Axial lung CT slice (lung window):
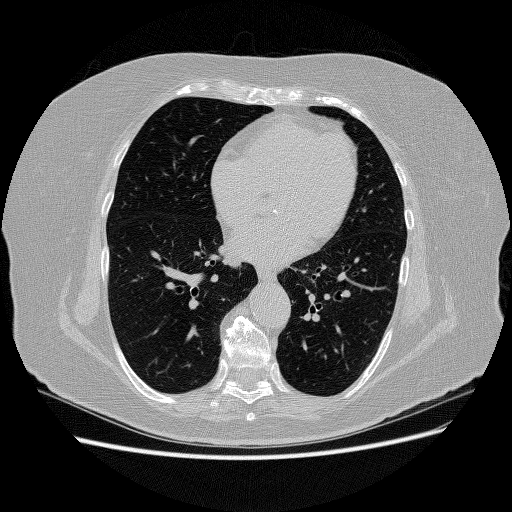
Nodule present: no